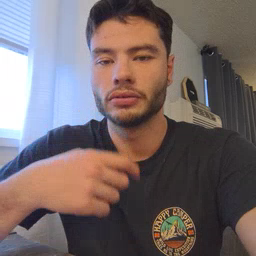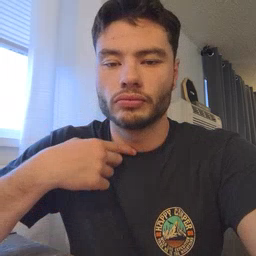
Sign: glasswindow